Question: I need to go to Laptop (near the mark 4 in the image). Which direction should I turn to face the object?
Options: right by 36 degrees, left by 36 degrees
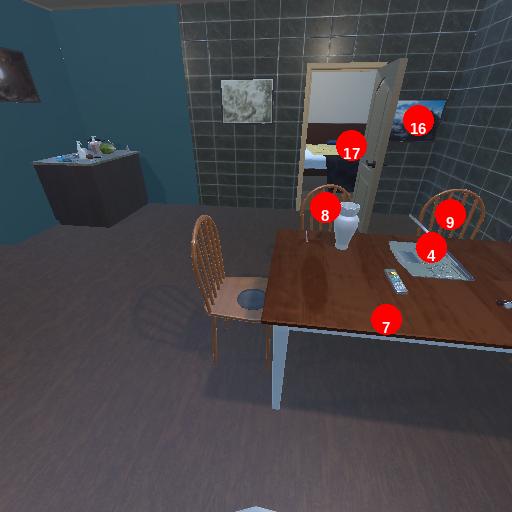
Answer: right by 36 degrees